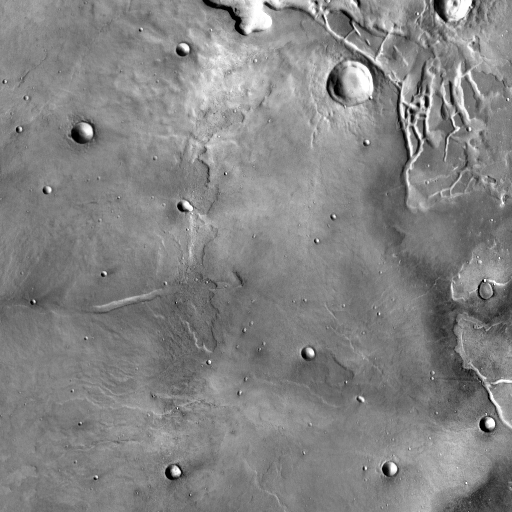
Crater classes present: Background, Other, Layered